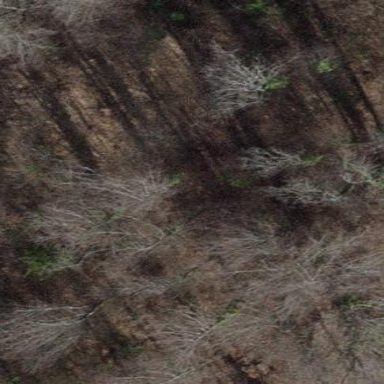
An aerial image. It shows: Forest area.